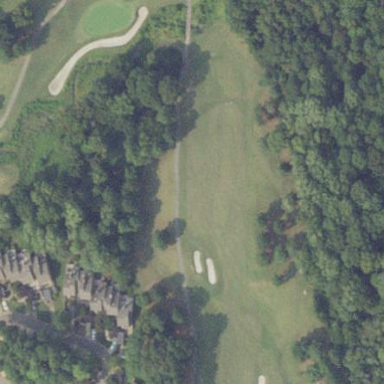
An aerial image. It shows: Area of rough grass used for golf.